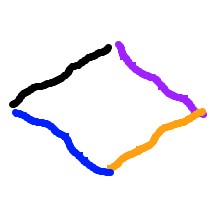
Shape: rhombus